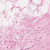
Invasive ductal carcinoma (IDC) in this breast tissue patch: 0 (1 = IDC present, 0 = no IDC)